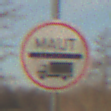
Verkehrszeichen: Mautpflicht
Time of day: SunriseSunset
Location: Outdoor (Nature)
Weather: PartlyCloudy
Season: NotSpecified
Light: Natural